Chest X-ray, AP view. Patient: 76 years old, sex M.
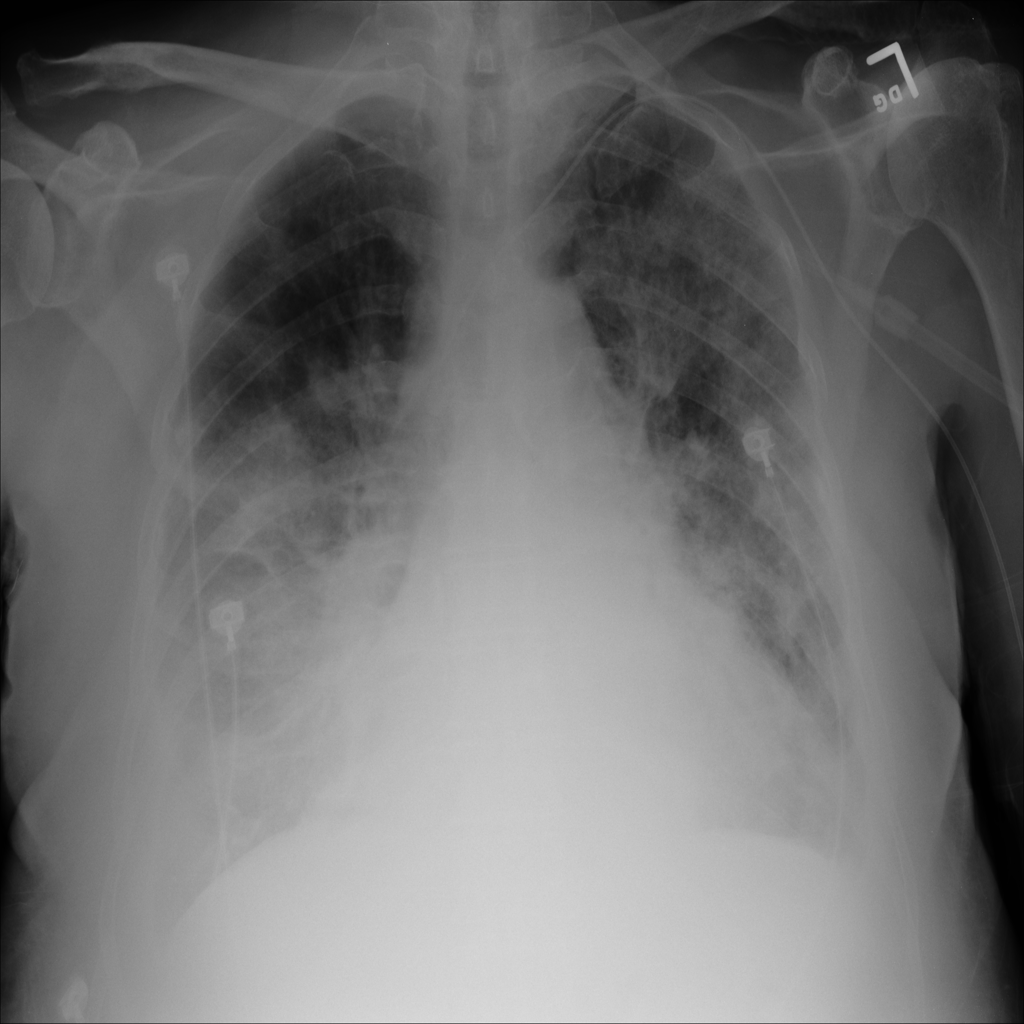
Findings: Effusion, Infiltration